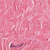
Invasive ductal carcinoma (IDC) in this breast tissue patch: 0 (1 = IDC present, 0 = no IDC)